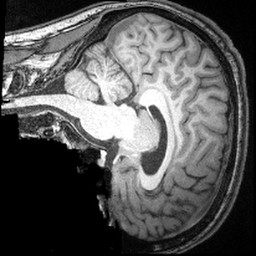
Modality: T1w
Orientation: sagittal
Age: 26
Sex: male
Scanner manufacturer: siemens
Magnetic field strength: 3 T
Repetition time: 2.4 s
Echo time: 0.00374 s